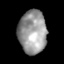
Tissue: skin
Cell type: Epithelial cells
Senescence score: 0.2747
Nuclear area (px): 1185
Mean DAPI intensity: 153.669